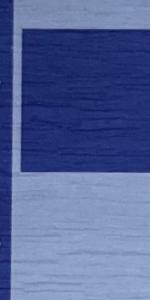
Label: Empty